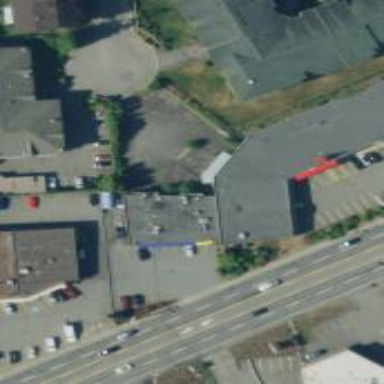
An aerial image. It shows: Supermarket.